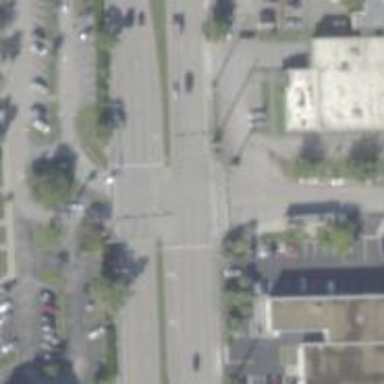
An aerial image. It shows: Asphalt footway with uncontrolled crossing. The crossing has lines markings.